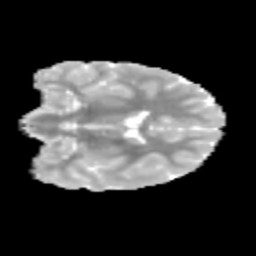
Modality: MD
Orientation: coronal
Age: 9
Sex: female
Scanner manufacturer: siemens
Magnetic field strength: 3 T
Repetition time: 3.8 s
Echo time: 0.07 s